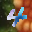
Label: 4